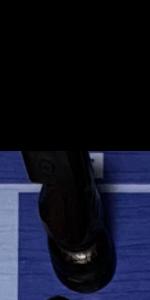
Label: Knight_Black